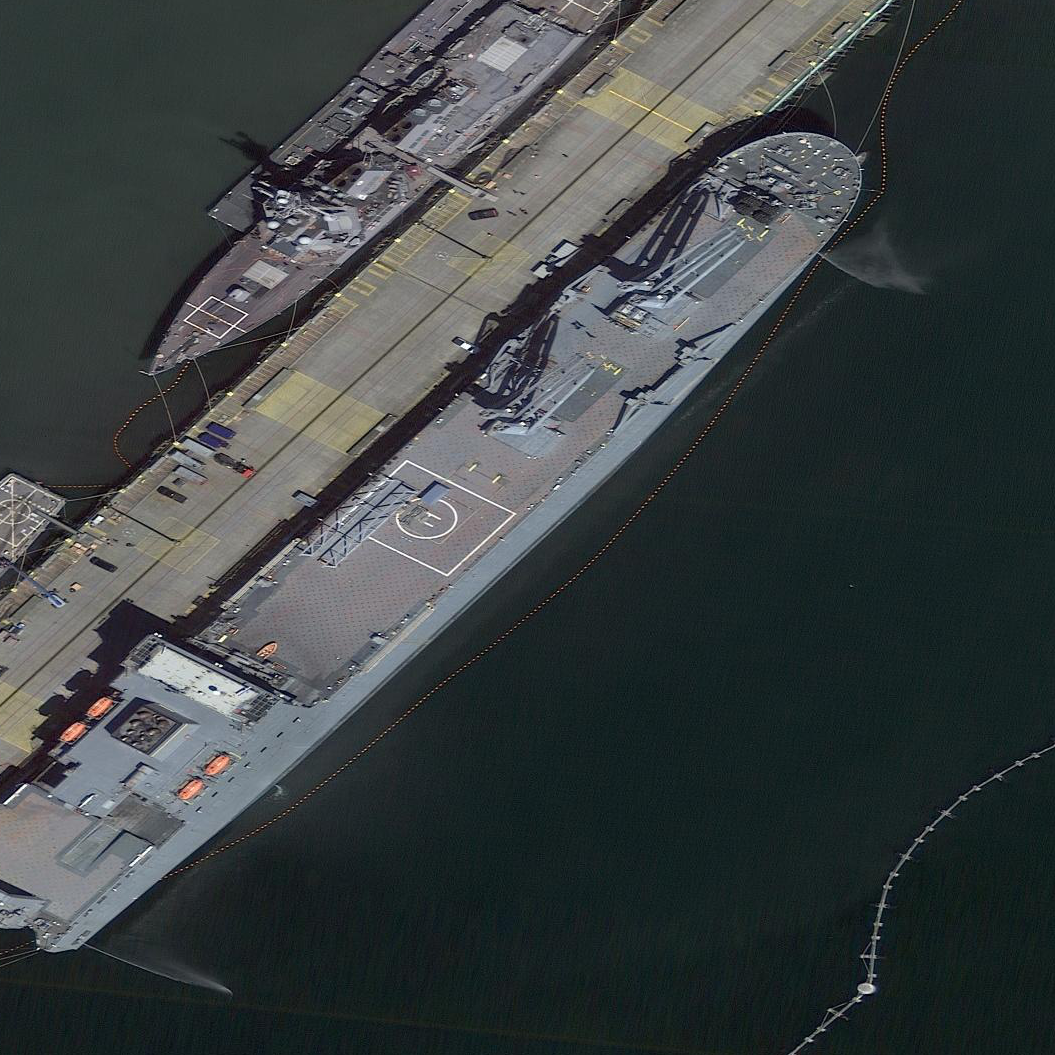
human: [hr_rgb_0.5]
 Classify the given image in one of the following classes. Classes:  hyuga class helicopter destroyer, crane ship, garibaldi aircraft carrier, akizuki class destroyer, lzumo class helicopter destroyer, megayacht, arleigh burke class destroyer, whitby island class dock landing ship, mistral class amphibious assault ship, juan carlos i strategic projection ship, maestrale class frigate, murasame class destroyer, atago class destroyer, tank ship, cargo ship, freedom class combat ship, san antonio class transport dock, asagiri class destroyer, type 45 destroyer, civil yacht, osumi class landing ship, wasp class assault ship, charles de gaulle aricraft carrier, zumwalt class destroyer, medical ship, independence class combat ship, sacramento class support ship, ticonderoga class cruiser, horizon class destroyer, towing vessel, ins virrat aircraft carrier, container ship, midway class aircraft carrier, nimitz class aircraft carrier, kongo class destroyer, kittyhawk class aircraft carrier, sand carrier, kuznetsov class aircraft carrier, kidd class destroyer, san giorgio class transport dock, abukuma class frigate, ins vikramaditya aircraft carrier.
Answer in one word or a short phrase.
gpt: Crane ship